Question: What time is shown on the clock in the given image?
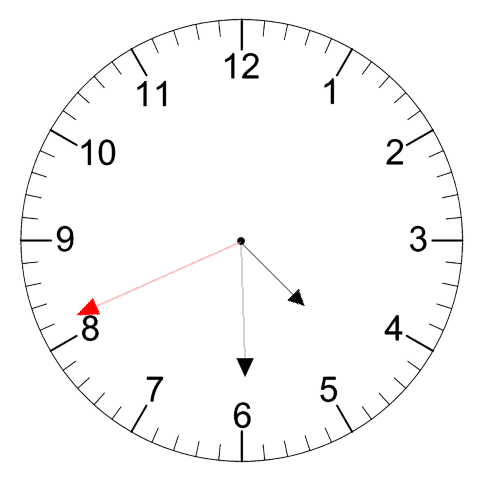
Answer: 04:29:41